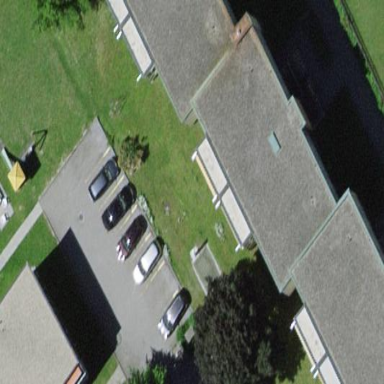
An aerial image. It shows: View of apartment building.